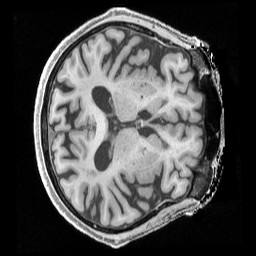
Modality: T1w
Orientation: axial
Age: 80
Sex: male
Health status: healthy
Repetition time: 2.4 s
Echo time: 0.00222 s